Question: I am using jqgrid to display the data in 10 columns. There is one column PillName, we can store PillName as 100 caharacters in Database. While displaying in jqgrid, its displaying like in the following image:
How to show the value in a proper way so that jqgrid dont get distorted. Ideally, it should break after some characters.
or It can show some 10 characters and then after that ........(dots)?
Kindly Help?
Thanks.
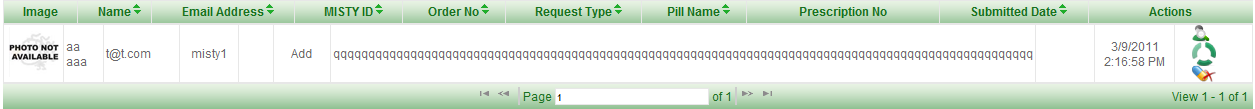
Answer: I suppose that you have CSS conflicts between MVC and jqGrid. One sees problems already in the input field of the jqGrid pager. The problem for example can be fixed with additional CSS definition
'''
input.ui-pg-input { width: auto; }
'''
The close problem you have probably with '<td>' or '<tr>' elements. You can examine the styles of the grid cell with Developer Tools of Internet Explorer of Chrome oder with Firebug. You can also make a simple test and comment the whole MVC CSS or a large parts of the CSS. I suppose that the grid will looks OK after removing unneeded CSS declaration or including the fix like with the pager in the CSS of your projects.